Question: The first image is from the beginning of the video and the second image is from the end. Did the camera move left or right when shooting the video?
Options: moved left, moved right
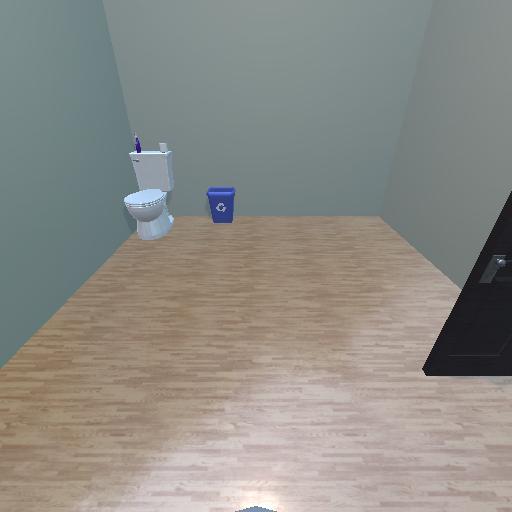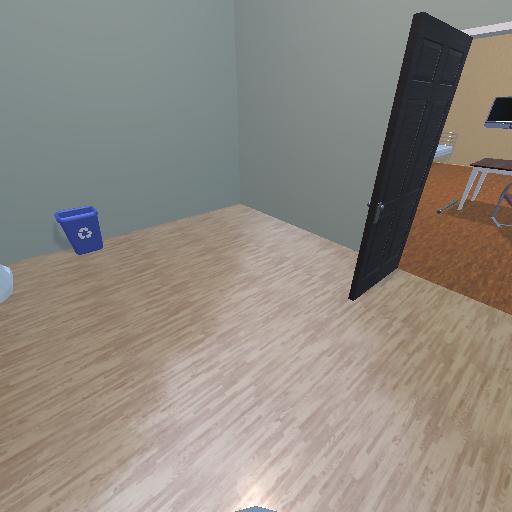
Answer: moved left